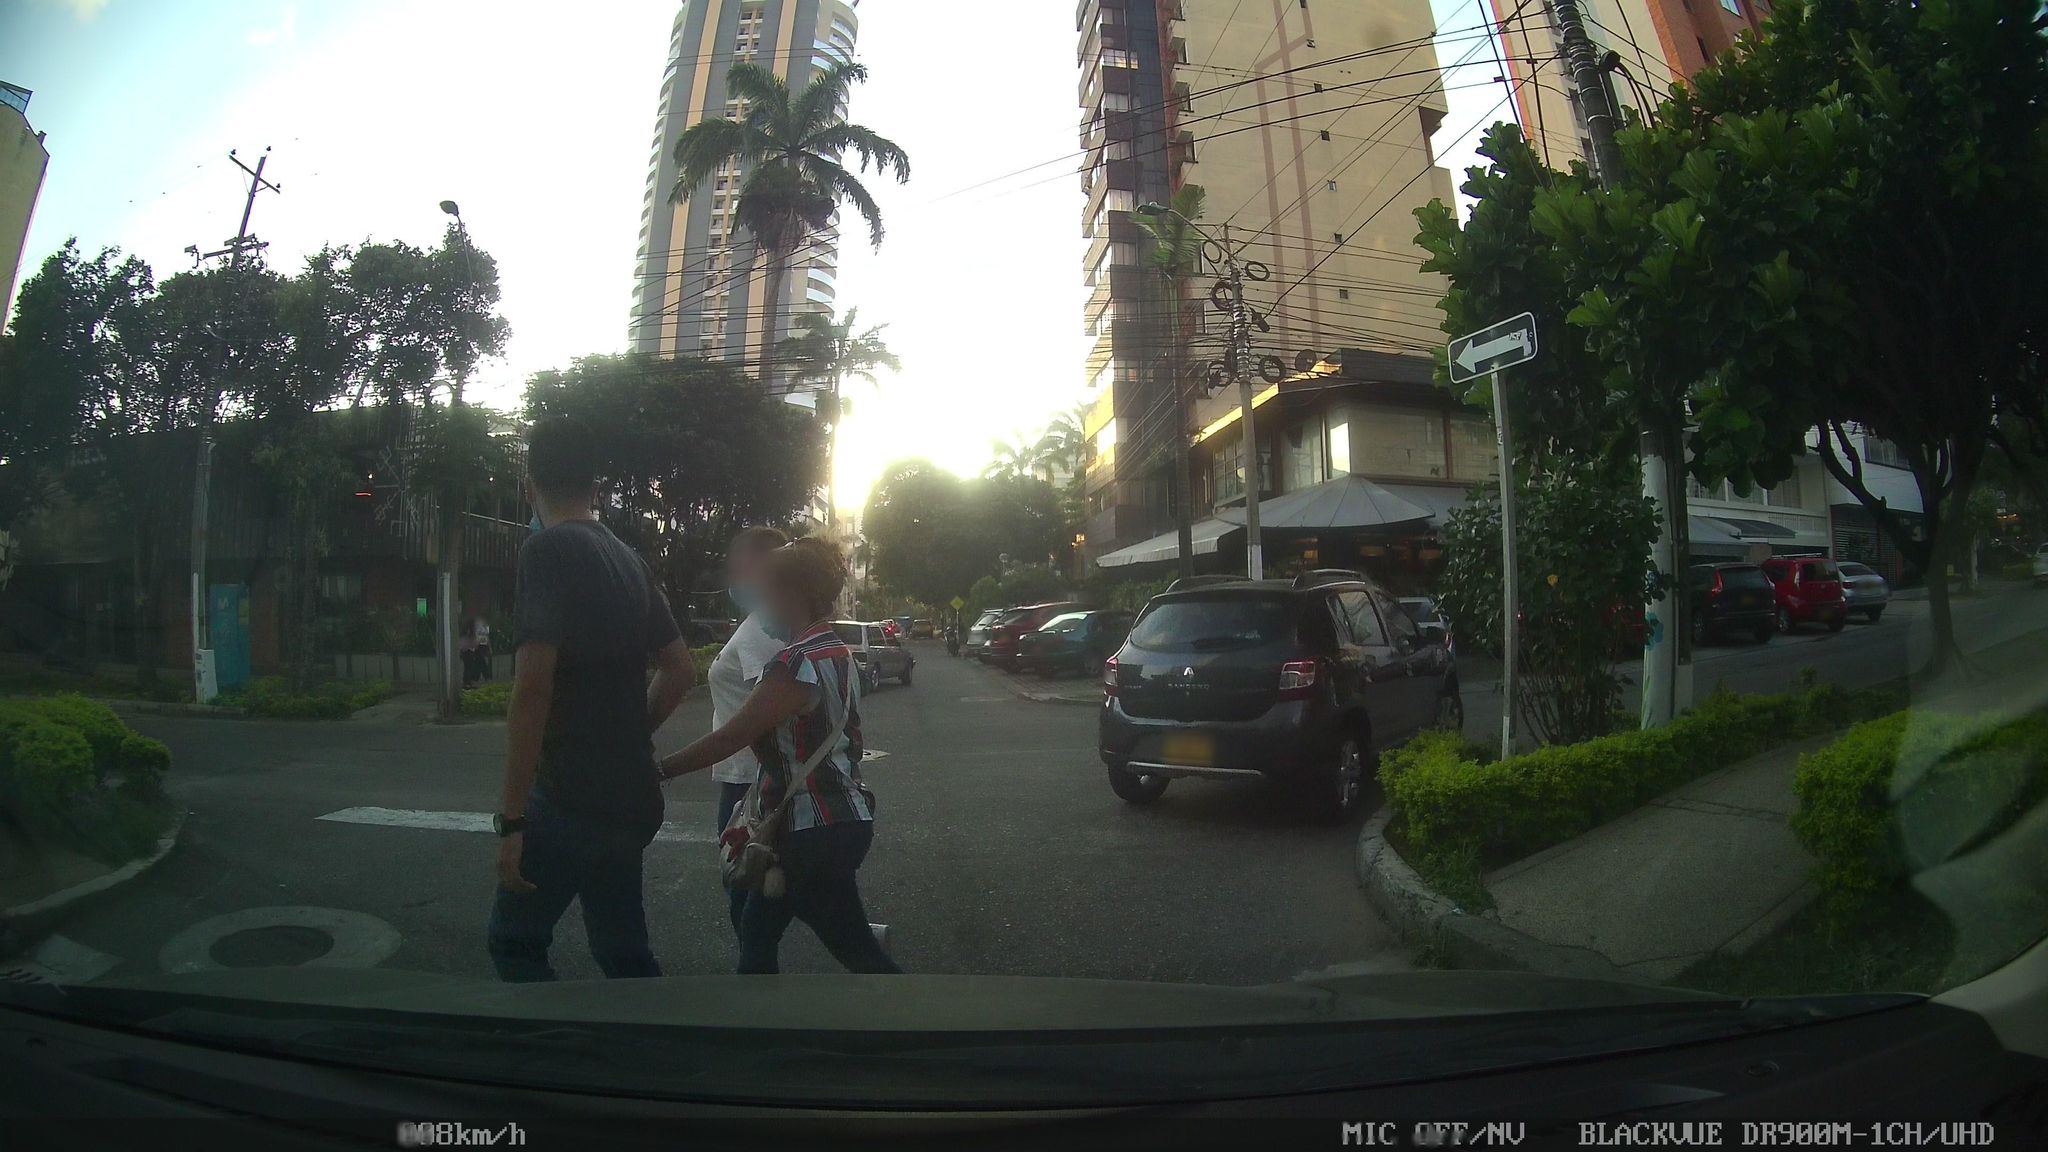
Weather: clear
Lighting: day
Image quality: good
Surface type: driving surface
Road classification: residential
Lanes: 2
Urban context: urban centre
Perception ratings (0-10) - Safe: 3.46, Lively: 8.29, Beautiful: 3.66, Boring: 3.69, Depressing: 1.73, Wealthy: 2.14